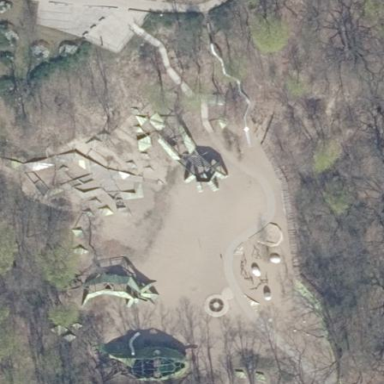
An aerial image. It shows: Playground area for leisure land.